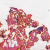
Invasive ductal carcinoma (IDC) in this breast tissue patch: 0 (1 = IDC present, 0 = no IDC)